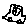
Label: car